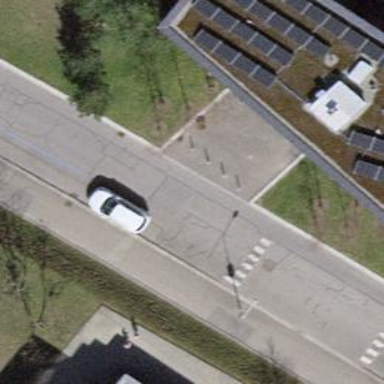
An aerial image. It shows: Bollard barrier.